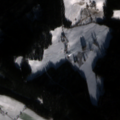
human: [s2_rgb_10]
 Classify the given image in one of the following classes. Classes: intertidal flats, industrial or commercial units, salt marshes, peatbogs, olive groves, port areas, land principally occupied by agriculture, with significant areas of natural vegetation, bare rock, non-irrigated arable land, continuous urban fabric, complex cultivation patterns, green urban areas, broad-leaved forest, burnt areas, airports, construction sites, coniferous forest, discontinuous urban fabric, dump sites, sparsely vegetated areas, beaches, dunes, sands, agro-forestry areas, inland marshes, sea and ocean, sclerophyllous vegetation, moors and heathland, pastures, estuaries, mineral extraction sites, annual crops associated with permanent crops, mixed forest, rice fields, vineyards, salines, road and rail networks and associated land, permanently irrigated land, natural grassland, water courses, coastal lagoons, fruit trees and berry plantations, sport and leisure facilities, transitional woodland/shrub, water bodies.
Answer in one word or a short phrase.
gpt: non-irrigated arable land, pastures, complex cultivation patterns, coniferous forest